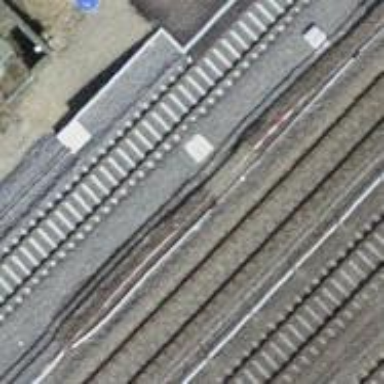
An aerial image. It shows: Single-track electrified railway siding with contact line for service.